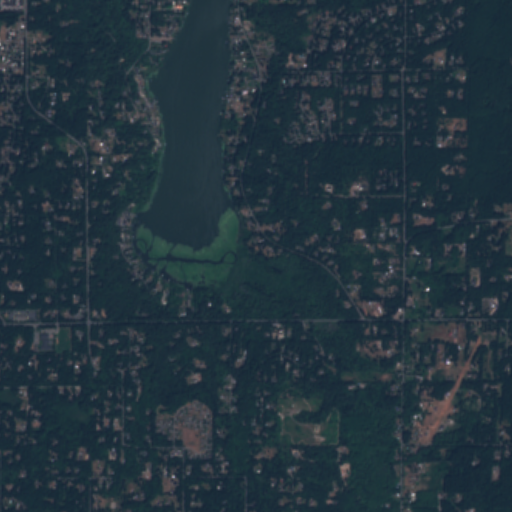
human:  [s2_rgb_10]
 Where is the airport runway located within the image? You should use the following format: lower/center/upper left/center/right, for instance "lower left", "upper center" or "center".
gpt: The airport runway is located in the lower right of the image.
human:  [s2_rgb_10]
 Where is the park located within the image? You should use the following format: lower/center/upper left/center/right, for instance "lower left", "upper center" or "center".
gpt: The park is located in the right of the image.
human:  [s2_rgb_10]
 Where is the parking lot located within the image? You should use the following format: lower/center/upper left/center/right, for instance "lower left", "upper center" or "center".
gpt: The parking lot is located in the center left of the image.
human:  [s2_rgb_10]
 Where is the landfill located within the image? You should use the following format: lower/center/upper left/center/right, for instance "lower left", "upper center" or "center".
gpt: There is no landfill in the image.